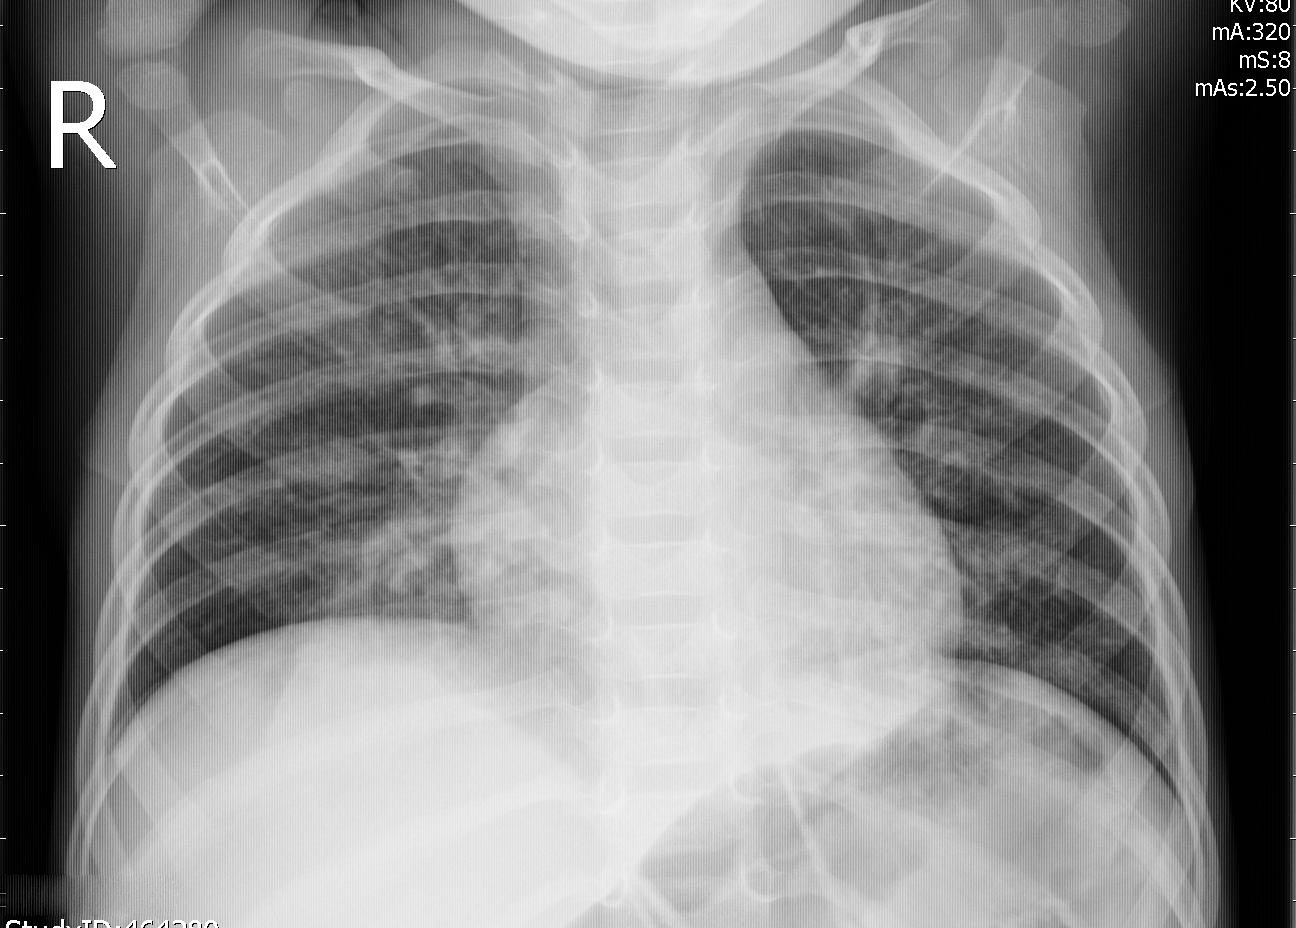
Diagnosis: PNEUMONIA